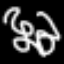
Label: squiggle